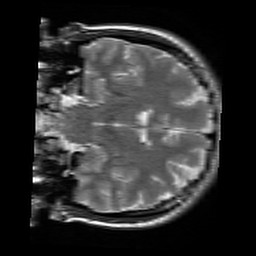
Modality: T2w
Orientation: coronal
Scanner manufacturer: siemens
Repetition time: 3.9 s
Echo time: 0.076 s